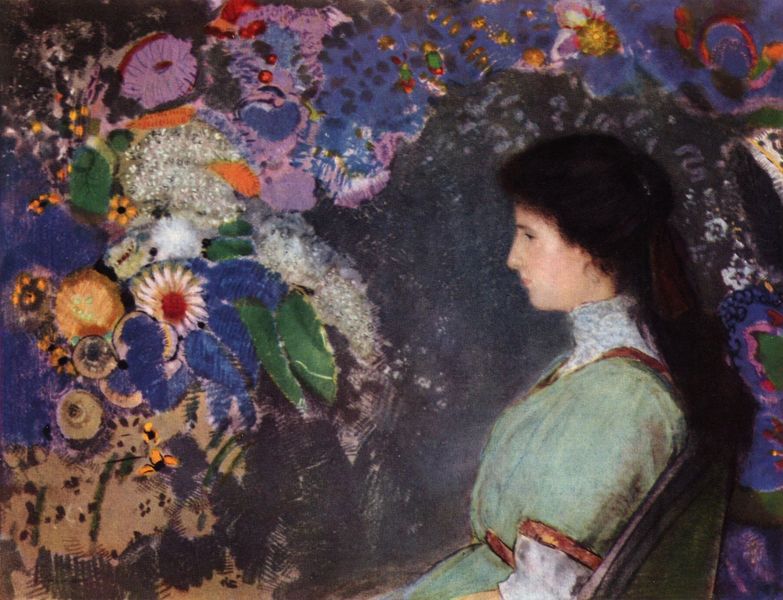
Titel: Porträt der Violette Heymann
Künstler: Odilon Redon
Standort: Cleveland (Ohio)
Institution: The Cleveland Museum of Art
Schlagwörter: blau, blätter, dunkel, haut, weiß, gelb, grün, impressionismus, mädchen, ocker, sitzen, blume, blumen, braun, brust, bunt, frau, frisur, grau, haar, hell, hintergrund, holz, kleid, licht, lichter, mund, nase, orange, pastell, profil, renoir, schwarz, stuhl, türkis, blick, blüte, blüten, dame, gürtel, park, rot, beige, expressionismus, malerei, muster, ornament, symbolismus, jung, arm, augen, bluse, gesicht, kragen, mensch, spitze, taube, trauer, ärmel, bild, bildnis, hals, portrait, porträt, rückenlehne, natur, auge, gold, haare, lange haare, sitzend, saum, blatt, pflanzen, augenbrauen, brosche, locken, rosa, traurig, garten, seitlich, lehne, sitz, abstrakt, farben, lila, violett, weis, querformat, jugendstil, impressionistisch, glanz, floral, ornamente, stimmung, junge, braune haare, gesteck, flieder, strauß, fliessend, schwarze haare, offen, munch, traum, schraffur, jugenstil, schiller, ehefrau, schwester, schmetterling, krause, trüb, österreich, verschwommen, dunel, beet, seerosen, aussen, rollkragen, leuchtend, golden, bänder, ornamnet, sitzportrait, sitzporträt, schiele, sonnenblume, edward munch, blumenmeer, blumig, sonnenblumen, redon, anemone, simbolismus, verzieung, kragebn, frauprofil, volprofil, er, df, sdlkjödsalkjfö, kontaktlinsen, blaue blätter, offenspitze, kleid frau